RGB frame:
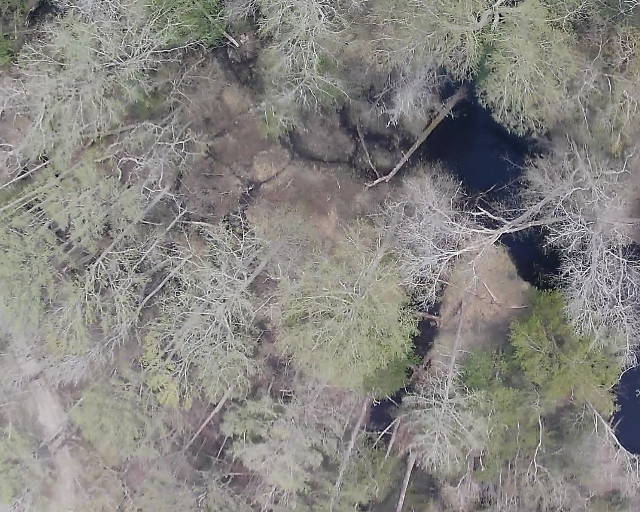
Thermal frame:
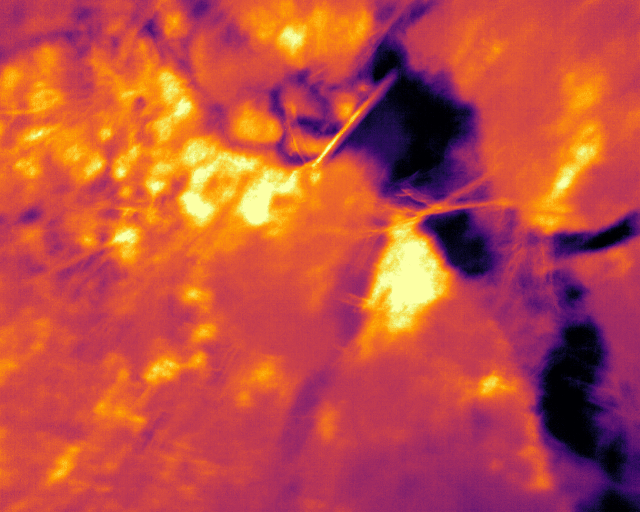
Captured: 2026-02-26 03:46:54
Pixels at or above 80 °C: 0 (fraction of frame: 0)